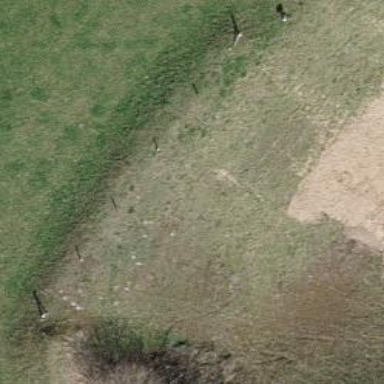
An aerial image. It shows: Embankment has been constructed as man-made feature.